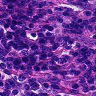
Metastatic tissue present: yes